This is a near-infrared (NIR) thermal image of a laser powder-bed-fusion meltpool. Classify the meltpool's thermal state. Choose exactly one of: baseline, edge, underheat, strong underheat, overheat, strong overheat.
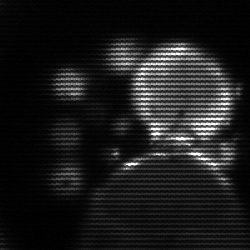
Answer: edge